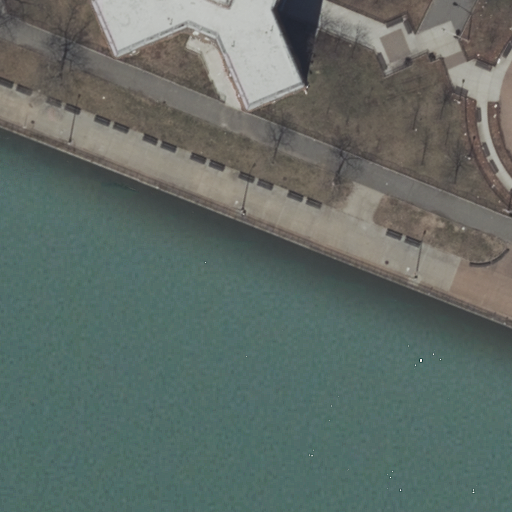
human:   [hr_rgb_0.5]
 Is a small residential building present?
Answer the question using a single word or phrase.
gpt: no

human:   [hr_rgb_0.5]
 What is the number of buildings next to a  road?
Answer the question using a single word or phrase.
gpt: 1

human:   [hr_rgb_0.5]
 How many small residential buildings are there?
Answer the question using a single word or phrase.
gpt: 0

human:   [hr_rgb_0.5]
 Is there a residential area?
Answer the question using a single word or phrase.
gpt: yes

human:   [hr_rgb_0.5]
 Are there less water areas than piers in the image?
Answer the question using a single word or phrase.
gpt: no

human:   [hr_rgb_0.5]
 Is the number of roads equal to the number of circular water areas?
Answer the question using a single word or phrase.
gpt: no

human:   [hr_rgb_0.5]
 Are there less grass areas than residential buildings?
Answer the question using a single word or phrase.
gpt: no

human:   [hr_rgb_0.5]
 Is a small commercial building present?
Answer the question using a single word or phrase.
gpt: no

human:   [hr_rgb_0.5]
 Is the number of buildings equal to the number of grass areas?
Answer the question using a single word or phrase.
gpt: no

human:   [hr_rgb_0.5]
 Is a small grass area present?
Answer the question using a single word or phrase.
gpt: yes

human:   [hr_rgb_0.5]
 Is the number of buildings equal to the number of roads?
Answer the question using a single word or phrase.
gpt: no

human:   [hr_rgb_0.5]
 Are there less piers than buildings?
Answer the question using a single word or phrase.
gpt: no

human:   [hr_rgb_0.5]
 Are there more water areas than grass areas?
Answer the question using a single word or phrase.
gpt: no

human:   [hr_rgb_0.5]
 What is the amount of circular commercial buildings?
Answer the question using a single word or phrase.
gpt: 0

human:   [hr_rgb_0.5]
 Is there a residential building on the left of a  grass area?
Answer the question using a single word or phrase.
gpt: yes

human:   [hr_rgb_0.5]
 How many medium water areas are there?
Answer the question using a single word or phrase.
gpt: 0

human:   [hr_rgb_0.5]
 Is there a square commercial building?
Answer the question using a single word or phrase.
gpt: no

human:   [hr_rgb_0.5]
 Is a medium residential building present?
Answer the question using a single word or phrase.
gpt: no

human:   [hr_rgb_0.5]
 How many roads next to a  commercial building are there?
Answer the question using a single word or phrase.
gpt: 0

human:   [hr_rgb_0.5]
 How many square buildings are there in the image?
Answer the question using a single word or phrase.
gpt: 0

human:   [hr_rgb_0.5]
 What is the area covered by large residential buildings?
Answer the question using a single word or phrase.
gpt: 691m2

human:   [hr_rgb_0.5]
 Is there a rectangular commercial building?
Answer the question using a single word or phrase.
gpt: no

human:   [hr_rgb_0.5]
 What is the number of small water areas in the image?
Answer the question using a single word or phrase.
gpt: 0

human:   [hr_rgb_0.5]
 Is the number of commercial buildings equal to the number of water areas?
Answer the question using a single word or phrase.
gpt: no

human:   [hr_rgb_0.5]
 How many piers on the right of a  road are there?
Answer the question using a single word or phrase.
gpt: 1

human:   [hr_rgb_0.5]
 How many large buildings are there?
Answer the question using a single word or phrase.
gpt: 1

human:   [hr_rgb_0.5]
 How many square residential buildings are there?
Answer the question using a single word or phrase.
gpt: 0

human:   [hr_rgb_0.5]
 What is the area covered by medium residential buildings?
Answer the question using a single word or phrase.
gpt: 0m2

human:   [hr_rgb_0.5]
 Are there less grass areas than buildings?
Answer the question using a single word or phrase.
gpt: no

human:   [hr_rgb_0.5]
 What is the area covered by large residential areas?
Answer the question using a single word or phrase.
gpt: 10627m2

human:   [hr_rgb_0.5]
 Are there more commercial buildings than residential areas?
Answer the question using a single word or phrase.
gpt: no

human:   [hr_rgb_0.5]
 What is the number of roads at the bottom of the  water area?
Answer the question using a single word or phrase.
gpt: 0

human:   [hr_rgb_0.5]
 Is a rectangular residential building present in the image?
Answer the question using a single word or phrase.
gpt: no

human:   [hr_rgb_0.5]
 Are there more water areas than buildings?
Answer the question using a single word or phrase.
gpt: no

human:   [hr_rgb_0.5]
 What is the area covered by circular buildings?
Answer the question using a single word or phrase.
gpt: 0m2

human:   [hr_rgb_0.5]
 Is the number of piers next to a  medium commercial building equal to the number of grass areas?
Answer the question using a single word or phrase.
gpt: no